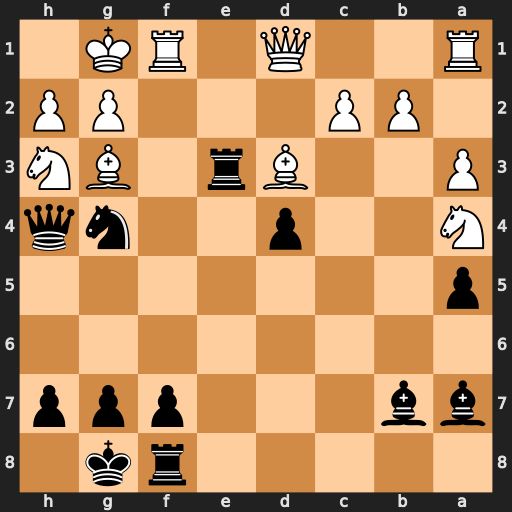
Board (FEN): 5rk1/bb3ppp/8/p7/N2p2nq/P2Br1BN/1PP3PP/R2Q1RK1
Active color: b
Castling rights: -
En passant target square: -
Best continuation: Rxg3 hxg3 Qxg3 Qxg4 Qxg4